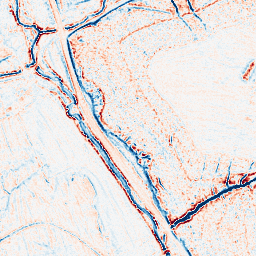
Category: edge_preserving
Decomposition family: anisotropic_diffusion
Decomposition parameters: iterations: 5
kappa: 30
gamma: 0.2
Upsampling method: cubic_mitchell
Upsampling parameters: scale: 2
Upsampling scale: 2